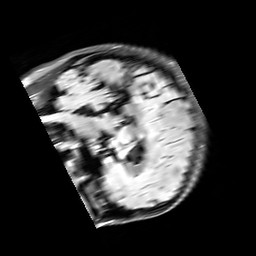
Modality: FLAIR
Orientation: sagittal
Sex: female
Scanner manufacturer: siemens
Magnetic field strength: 3 T
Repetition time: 10 s
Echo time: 0.09 s